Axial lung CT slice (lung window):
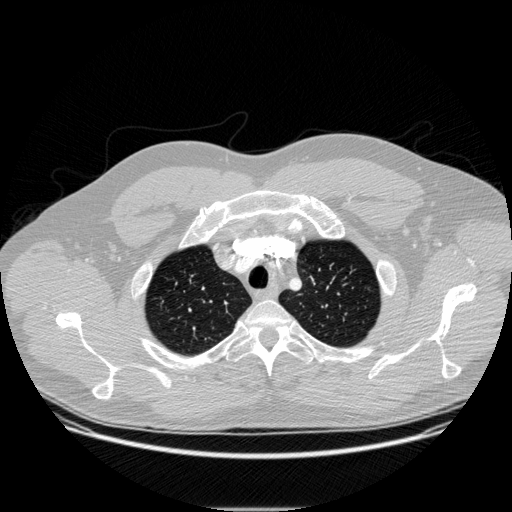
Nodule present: no